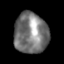
Tissue: skin
Cell type: Epithelial cells
Senescence score: 0.2739
Nuclear area (px): 1347
Mean DAPI intensity: 119.488